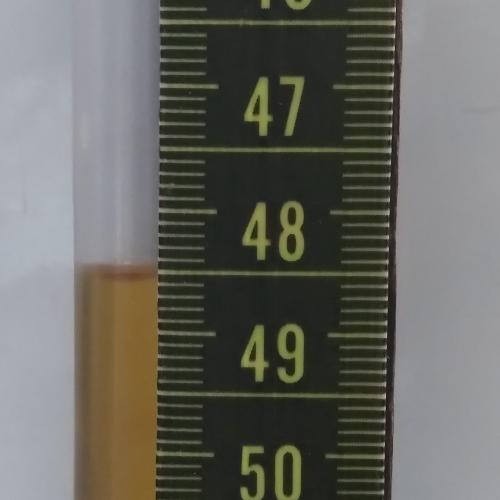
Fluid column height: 48.5 cm